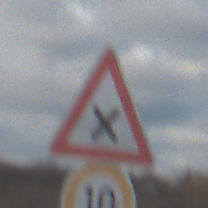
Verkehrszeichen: KreuzungOderEinmuendung
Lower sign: Geschwindigkeit10
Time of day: SunriseSunset
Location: Outdoor (RoadRail)
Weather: PartlyCloudy
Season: NotSpecified
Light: Natural